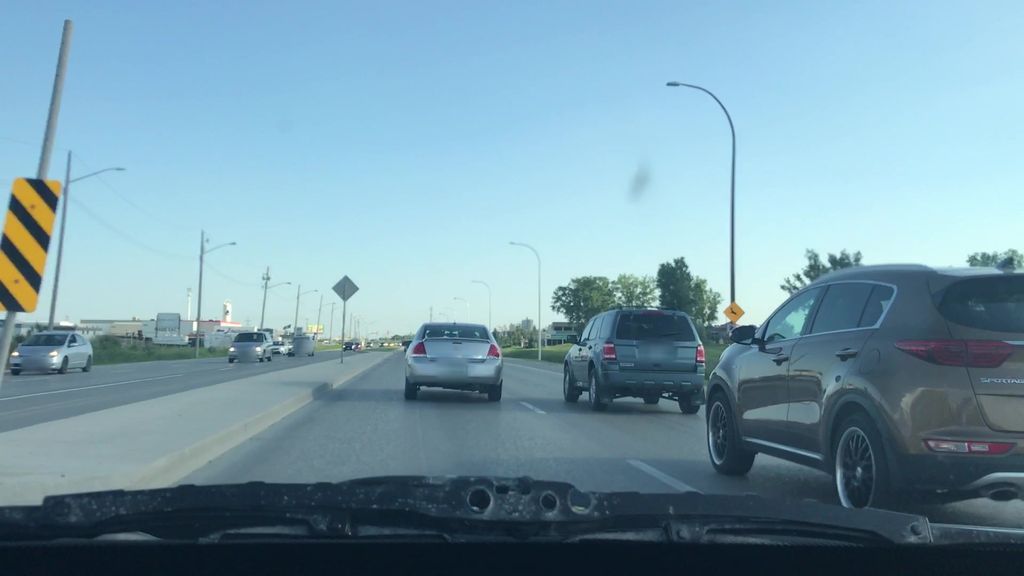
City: winnipeg